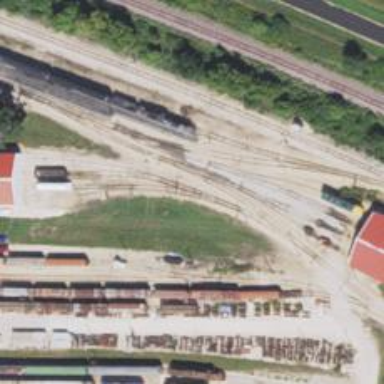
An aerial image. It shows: Preserved railway yard with electrified contact lines.